Question: I hope I don't confuse you but here's what I'm trying to do.
Here's an example of what some of the data in the sheet looks like:
### Excel Screenshot

Basically I have a criteria of 6 four-digit numbers e.g. (3413, 3414, 3417 etc.) and I need the macro to search for any rows that have a number that begins with any of these numbers, and copy both the row the value is in and the row above to a new sheet. I need the row above because it has the customer's name in it.
In this case the macro would find the value in row 2 and copy both row 2 and row 1.
I can't seem to find anyone that has the same issue as me, can anyone help? Thanks!
Edit - this would likely be my starting code:
'''
Sub Test()
For Each Cell In Sheets(1).Range("J:J")
If Cell.Value = "131125" Then
matchRow = Cell.Row
Rows(matchRow & ":" & matchRow).Select
Selection.Copy
Sheets("Sheet2").Select
ActiveSheet.Rows(matchRow).Select
ActiveSheet.Paste
Sheets("Sheet1").Select
End If
Next
End Sub
'''
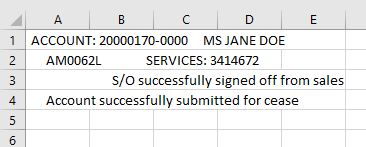
Answer: Something like this:
'''
Sub Test()
Dim c As Range, shtSrc As Worksheet, shtDest As Worksheet
Dim arr, v, txt, destRow As Long
arr = Array(3413, 3414, 3417) '<< array of values to look for
Set shtSrc = Sheets("Sheet1")
Set shtDest = Sheets("Sheet2")
destRow = 2 'start copying to here
'ignore empty ranges
For Each c In Application.Intersect(shtSrc.Range("J:J"), _
shtSrc.UsedRange).Cells
txt = c.Value
For Each v In arr
'does the cell contain the search number ?
If txt Like "*" & v & "*" Then
'copy to same row on sheet2
c.EntireRow.Resize(2).Copy shtDest.Cells(c.Row, 1)
'...or copy below previous hit
'c.EntireRow.Resize(2).Copy shtDest.Cells(destRow, 1)
'destRow = destRow + 2
Exit For '<< stop checking this row
End If
Next v
Next
End Sub
'''